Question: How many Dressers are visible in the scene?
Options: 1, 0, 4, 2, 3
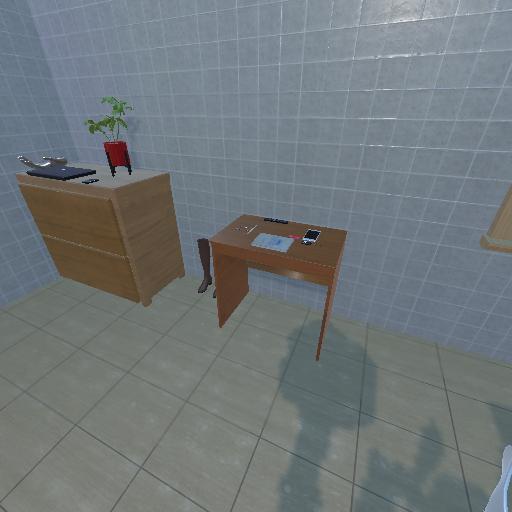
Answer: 1